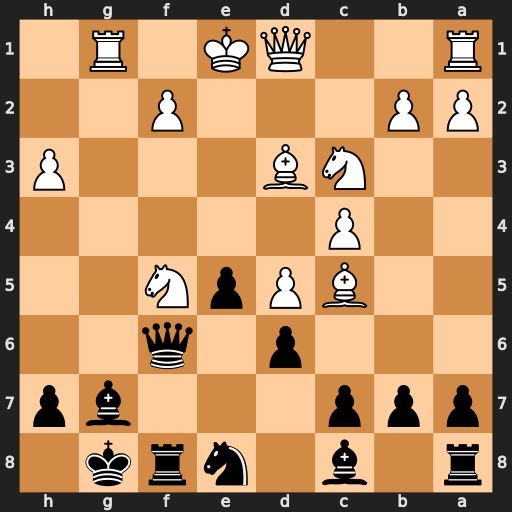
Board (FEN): r1b1nrk1/ppp3bp/3p1q2/2BPpN2/2P5/2NB3P/PP3P2/R2QK1R1
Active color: b
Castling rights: Q
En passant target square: -
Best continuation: dxc5 Ne4 Qxf5